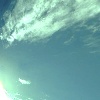
Label: water